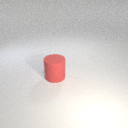
large red rubber cylinder